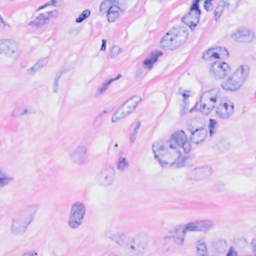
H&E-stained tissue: Breast